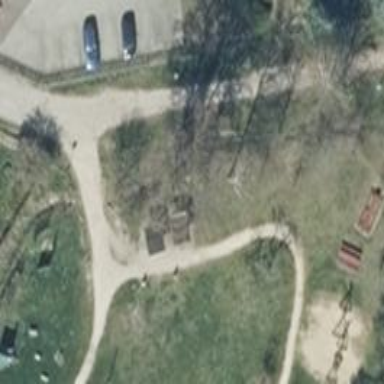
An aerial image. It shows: Picnic shelter designed for outdoor gatherings.